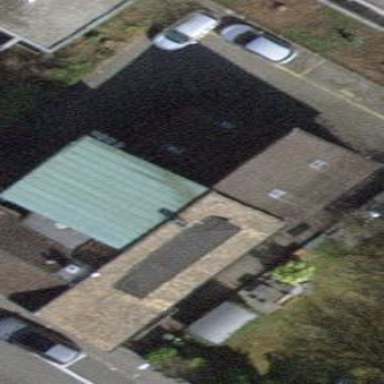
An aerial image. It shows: Building housing cafe and bakery.